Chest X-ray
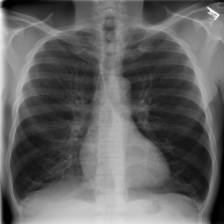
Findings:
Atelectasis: negative
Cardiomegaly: negative
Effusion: negative
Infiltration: negative
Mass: negative
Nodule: negative
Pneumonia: negative
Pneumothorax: negative
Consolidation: negative
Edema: negative
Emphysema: negative
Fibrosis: negative
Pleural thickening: negative
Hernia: negative